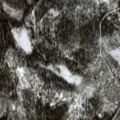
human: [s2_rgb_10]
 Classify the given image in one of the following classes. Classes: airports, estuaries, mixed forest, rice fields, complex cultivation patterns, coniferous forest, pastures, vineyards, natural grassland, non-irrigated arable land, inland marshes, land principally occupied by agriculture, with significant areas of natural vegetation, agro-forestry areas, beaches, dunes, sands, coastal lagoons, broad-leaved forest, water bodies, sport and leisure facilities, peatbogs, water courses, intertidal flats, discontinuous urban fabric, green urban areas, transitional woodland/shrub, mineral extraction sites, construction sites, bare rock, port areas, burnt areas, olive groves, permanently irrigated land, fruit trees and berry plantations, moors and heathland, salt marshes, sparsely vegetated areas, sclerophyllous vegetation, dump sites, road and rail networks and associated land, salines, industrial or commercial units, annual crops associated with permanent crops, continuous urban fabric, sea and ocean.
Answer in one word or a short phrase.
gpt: coniferous forest, mixed forest